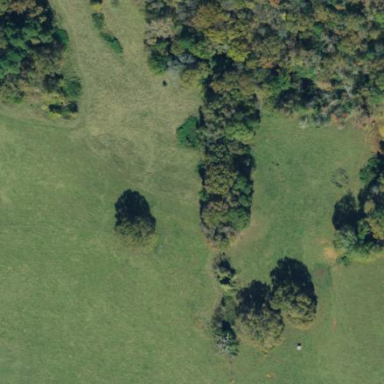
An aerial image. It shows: Pasture area used as meadow.